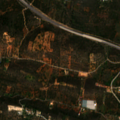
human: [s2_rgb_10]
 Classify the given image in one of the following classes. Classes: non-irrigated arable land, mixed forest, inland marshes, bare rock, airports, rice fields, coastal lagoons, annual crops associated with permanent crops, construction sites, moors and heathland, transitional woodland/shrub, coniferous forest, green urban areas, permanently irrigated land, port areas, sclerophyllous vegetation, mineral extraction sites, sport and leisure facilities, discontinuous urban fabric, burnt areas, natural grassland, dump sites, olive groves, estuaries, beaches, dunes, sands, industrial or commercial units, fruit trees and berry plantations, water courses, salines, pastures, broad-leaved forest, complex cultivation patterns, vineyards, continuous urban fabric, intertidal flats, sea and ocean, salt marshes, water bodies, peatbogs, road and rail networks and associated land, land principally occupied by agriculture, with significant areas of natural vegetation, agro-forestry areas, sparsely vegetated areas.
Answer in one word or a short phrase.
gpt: mineral extraction sites, annual crops associated with permanent crops, land principally occupied by agriculture, with significant areas of natural vegetation, sclerophyllous vegetation